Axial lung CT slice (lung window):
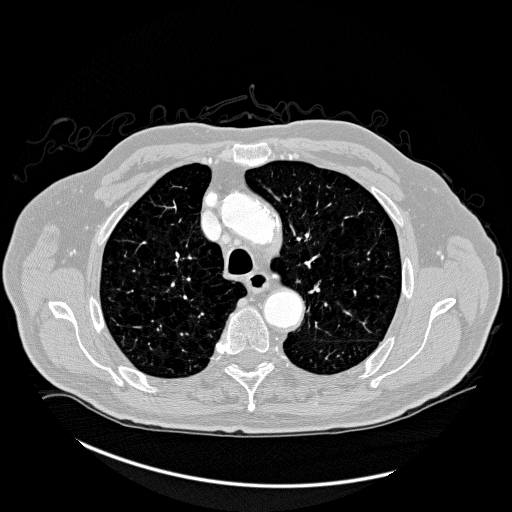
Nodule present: no